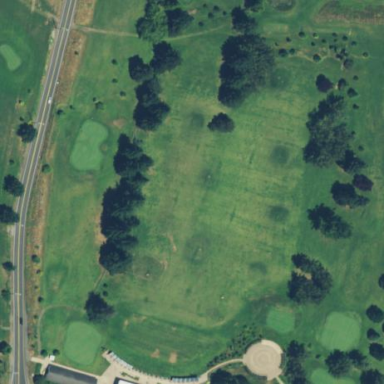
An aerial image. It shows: Golf course surrounded by greenery.